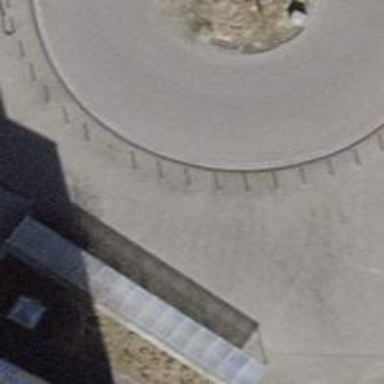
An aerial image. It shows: Bicycle parking area with wall loops.